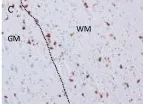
Neuropathological features of concurrent MS and ALS. Perivascular cuffing with cells resembling lymphocytes. Within same lesion.
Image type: pathology (immunostaining)